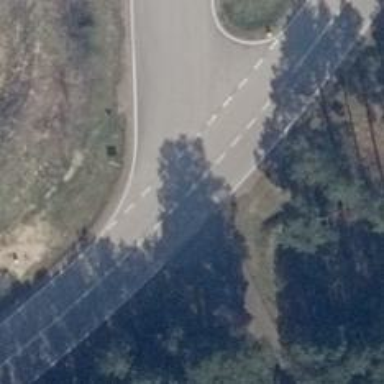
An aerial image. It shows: Paved service road.